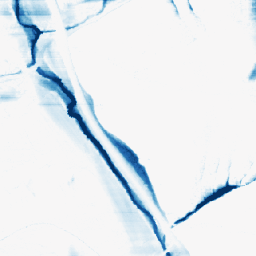
Category: morphological
Decomposition family: morphological_rect
Decomposition parameters: operation: closing
width: 50
height: 3
Upsampling method: area
Upsampling parameters: scale: 4
Upsampling scale: 4